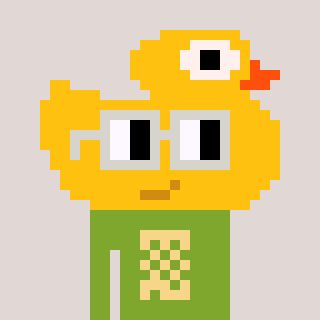
a pixel art character with square light gray glasses, a ducky-shaped head and a slimegreen-colored body on a warm background